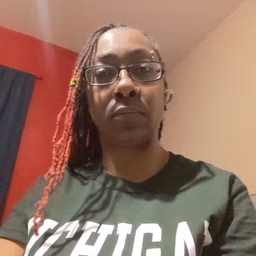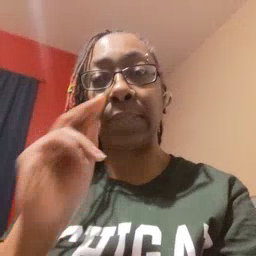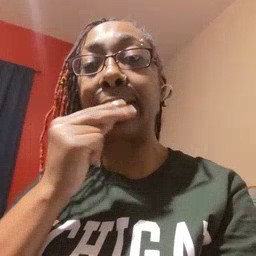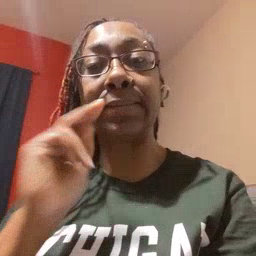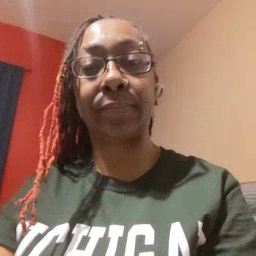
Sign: kiss